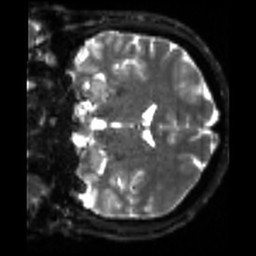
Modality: sbref
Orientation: coronal
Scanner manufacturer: siemens
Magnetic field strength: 3 T
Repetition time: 4 s
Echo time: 0.0594 s